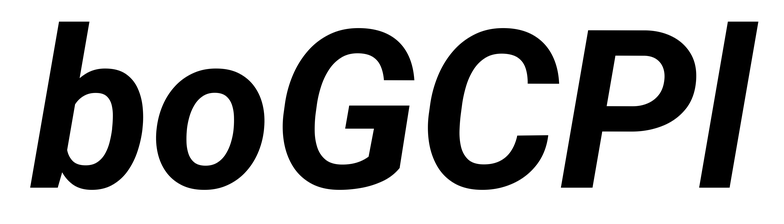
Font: Roboto-Italic_Bold_Italic